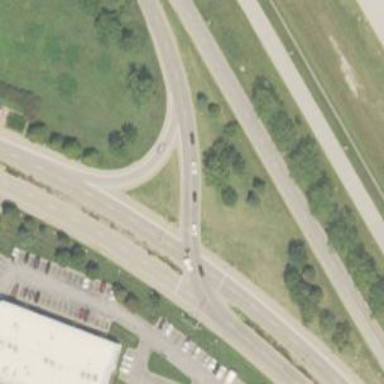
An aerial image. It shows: Trunk link highway.